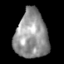
Tissue: skin
Cell type: Epithelial cells
Senescence score: 0.2483
Nuclear area (px): 1533
Mean DAPI intensity: 147.134